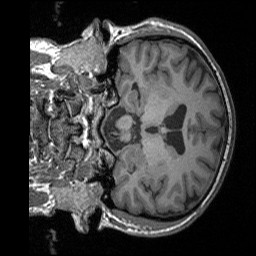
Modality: T1w
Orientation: coronal
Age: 31
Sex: male
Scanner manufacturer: siemens
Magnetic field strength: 3 T
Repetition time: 1.9 s
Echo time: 0.00252 s